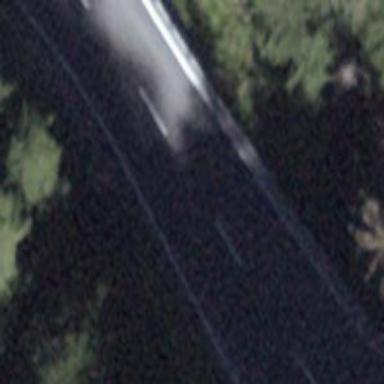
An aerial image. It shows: Asphalt road classified as tertiary.